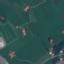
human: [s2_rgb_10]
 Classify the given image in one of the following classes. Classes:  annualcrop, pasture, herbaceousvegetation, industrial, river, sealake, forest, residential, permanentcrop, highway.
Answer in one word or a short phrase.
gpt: Pasture